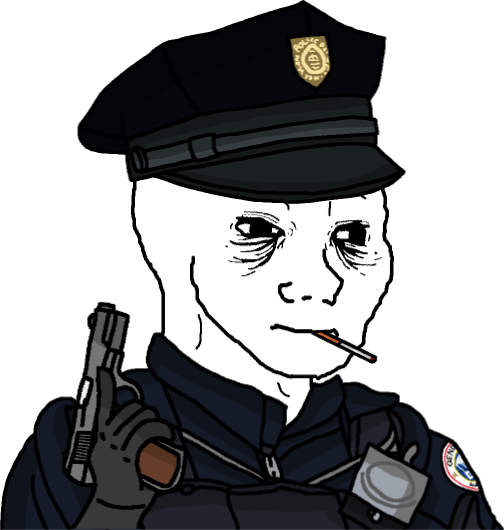
Label: 5_Tired_Wojak